Interaction volume radius: 5 \u00c5
Interaction volume height: 40 \u00c5
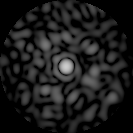
Disorder parameter: 0.7911